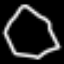
Label: octagon